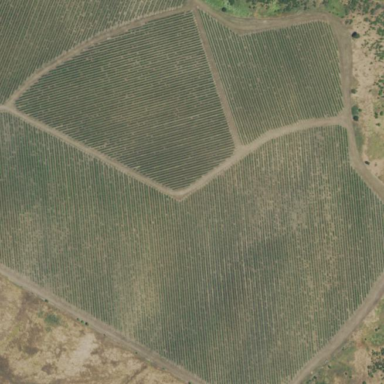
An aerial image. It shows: Vineyard with wine grapes as the main crop.